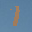
Label: 1